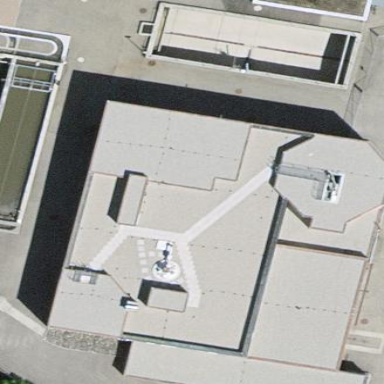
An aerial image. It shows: Wastewater plant.